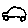
Label: car